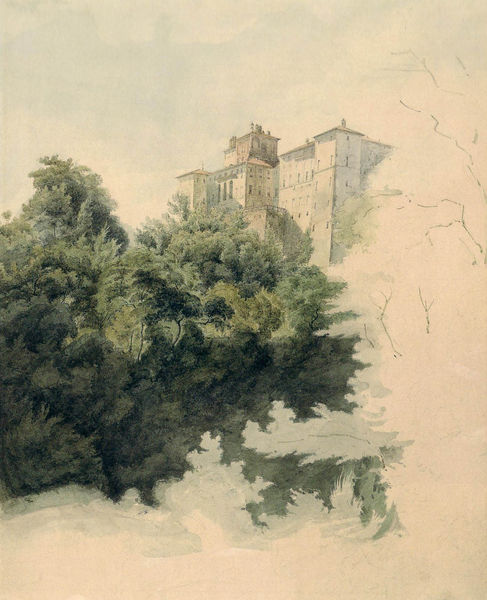
Titel: Villa Chigi bei Ariccia
Künstler: Ernst Fries
Standort: München
Institution: Privatbesitz
Schlagwörter: baum, berg, blau, blätter, himmel, laub, schatten, wasser, weiß, wolken, aquarell, bäume, gelb, grün, landschaft, ocker, teich, äste, ausschnitt, braun, fenster, licht, skizze, säulen, zeichnung, blick, dach, gebäude, haus, park, rot, schloss, wolke, beige, architektur, mensch, spiegel, ast, häuser, hügel, natur, spiegelung, zweige, busch, sonne, sträucher, pflanzen, krone, rosa, wald, anhöhe, kamine, turm, vorbau, kohl, himmelblau, papier, ecke, ansicht, fassade, italien, perspektive, süden, spiegelbild, studie, abhang, gipfel, hang, dächer, schornsteine, grafik, graphik, linien, rundbogen, baumkronen, hoch, laviert, tusche, wasserfarben, loggia, burg, palast, palazzo, zweig, festung, mauerwerk, koloriert, bleistift, entwurf, unvollendet, flecken, erheben, gemäuer, villa, sims, gesims, risalit, untersicht, mauern, romantisch, blattwerk, sonnenschein, laubbäume, nadelholz, wolkne, dürer, mediterran, unfertig, schemen, lavierung, bauwerk, vorzeichnung, froschperspektive, gouache, schlossanlage, komplex, coloriert, südlich, burganlage, gebäudekomplex, leerstelle, unvollständig, fertig, blicj, non finito, restweiss, thronend, anonym, castell, burgberg, inarnat, turmartig, detailzeichnung, fles, rest, aufragend, baumstudie, gebäudeteile, abäume, eckrisalith, halbfertig, liguster, tannebgehölz, tannengehölz, ekohle, sanft